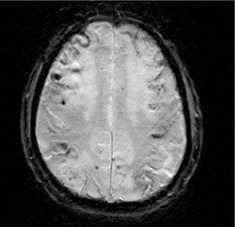
Label: notumor